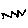
Label: zigzag